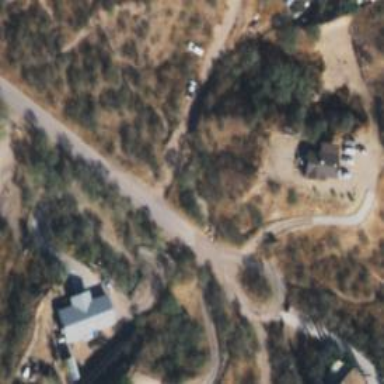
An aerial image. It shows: Residential road.